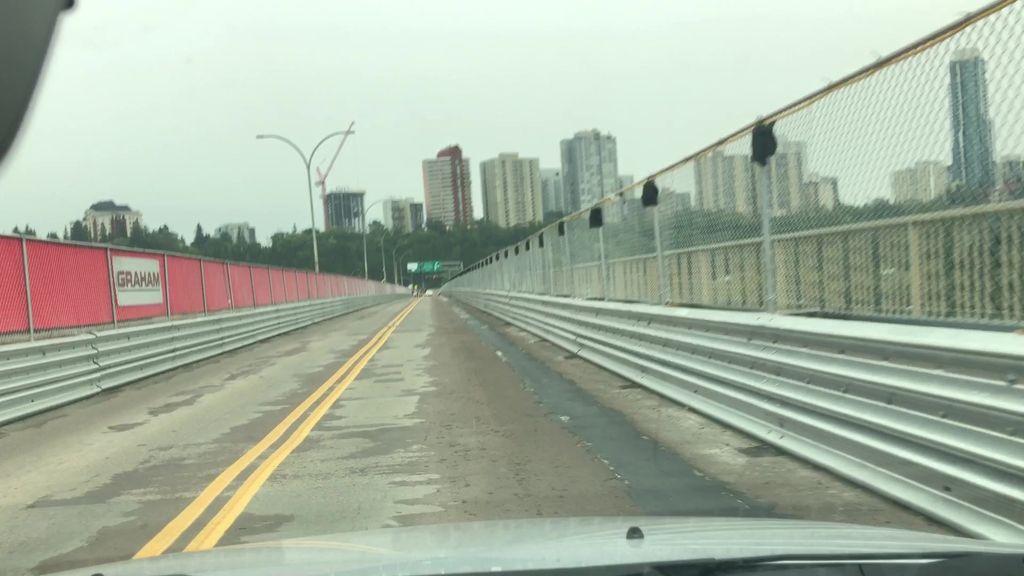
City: edmonton